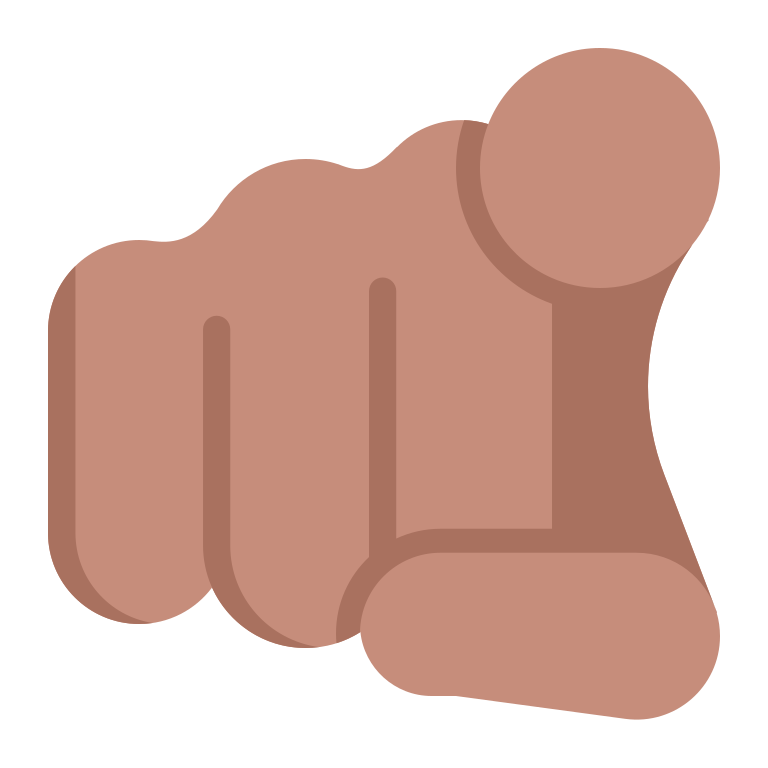
index pointing at the viewer flat